Сферический конденсатор с радиусами обкладок $R_{1}=R$ и $R_{3}=3 R$ подсоединен к источнику тока, который поддерживает на обкладках постоянное напряжение $U$ (см. рисунок).  Пространство между обкладками заполнено двумя слоями различных веществ с удельными сопротивлениями $\rho_{1}=\rho$ и $\rho_{2}=2 \rho$ и диэлектрическими проницаемостями $\varepsilon_{1}=\varepsilon_{2}=1$. Радиус сферической границы между слоями $R_{2}=2 R$. Удельная проводимость слоев между обкладками конденсатора намного меньше удельной проводимости материала обкладок.
Найдите заряд на границе между слоями различных веществ.
Найдите силу тока, протекающего через конденсатор.
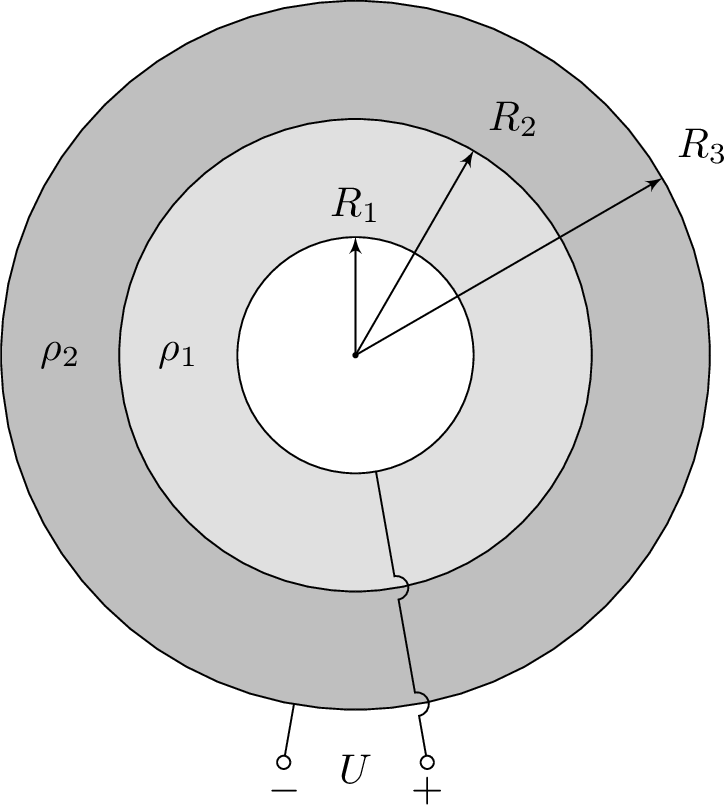
Найдите заряд на границе между слоями различных веществ.
Решение: Пусть заряд обкладок конденсатора $Q_{1}$ и $Q_{3}$, а заряд на границе слоев, заполняющих конденсатор, $Q_{2}$. Эти три физические величины нам предстоит найти. Для этого необходимо составить три уравнения (по числу неизвестных), содержащих эти величины. Запишем закон сохранения заряда: $$ Q_{1}+Q_{2}+Q_{3}=0. \quad (1) $$ Выразим разность потенциалов между обкладками конденсатора через потенциалы на границе сферических поверхностей конденсатора: $$ \frac{1}{4 \pi \varepsilon_{0}}\left(\frac{Q_{1}}{R}+\frac{Q_{2}}{2 R}+\frac{Q_{3}}{3 R}\right)=U. \quad (2) $$ Плотности тока $j$ по обе стороны границы, разделяющей вещества с $\rho_{1}$ и $\rho_{2}$, одинаковы: $$ j_{1}=j_{2}. \quad (3) $$ Плотность тока находим из закона Ома для участка цепи сферического слоя толщины $\Delta R$: $$ j=\frac{I}{S}=\frac{\Delta U}{S \Delta r}=\frac{E \Delta R}{S \frac{\rho \Delta R}{S}}=\frac{E}{\rho}, \quad (4) $$ где $S$ — площадь поверхности сферического слоя, $E$ — напряженность электрического поля, $\Delta r$ — сопротивление сферического слоя. С учетом $(4)$ выражение $(3)$ представим в виде $$ \frac{1}{\rho} \frac{1}{4 \pi \varepsilon_{0}} \frac{Q_{1}}{(2 R)^{2}}=\frac{1}{2 \rho} \frac{1}{4 \pi \varepsilon_{0}}\left(\frac{Q_{1}}{(2 R)^{2}}+\frac{Q_{2}}{(2 R)^{2}}\right). \quad (5) $$ Отсюда получим $$ Q_{1}=Q_{2}. \quad (6) $$ Из $(1)$, $(2)$ и $(6)$ находим $$ Q_{2}=\frac{24}{5} \pi \varepsilon_{0} U R. $$
Ответ: $$ Q_{2}=\frac{24}{5} \pi \varepsilon_{0} U R. $$

Найдите силу тока, протекающего через конденсатор.
Решение: Плотность тока вблизи обкладки радиуса $R$ равна $$ j=\frac{1}{\rho} \frac{Q_{1}}{4 \pi \varepsilon_{0} R^{2}}=\frac{6}{5} \cdot \frac{U}{\rho R}. $$ Тогда сила тока, текущего через конденсатор, $$ I=j \cdot 4 \pi R^{2}=\frac{24 \pi}{5} \frac{U R}{\rho}. $$
Ответ: $$ I=\frac{24 \pi}{5} \frac{U R}{\rho}. $$
Темы:
T, Электричество, Конденсатор, Всероссийские, Сферическая поверхность, Проводимость